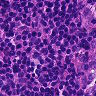
Metastatic tissue present: no